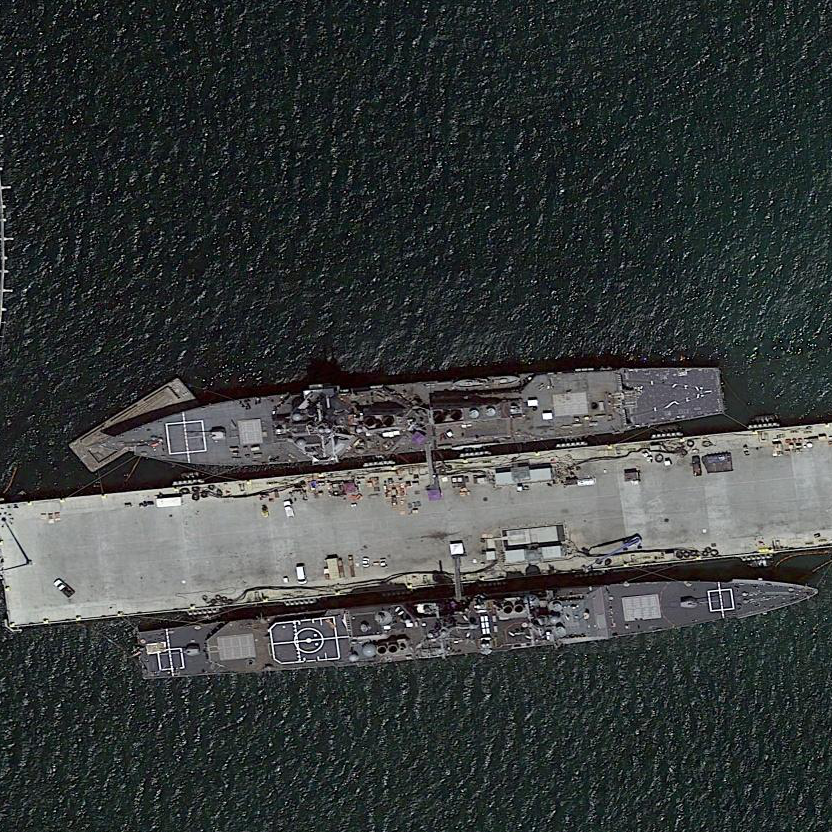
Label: destroyer